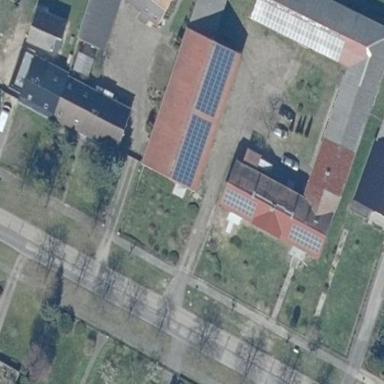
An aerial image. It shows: Building equipped with small solar photovoltaic panel for electricity generation.